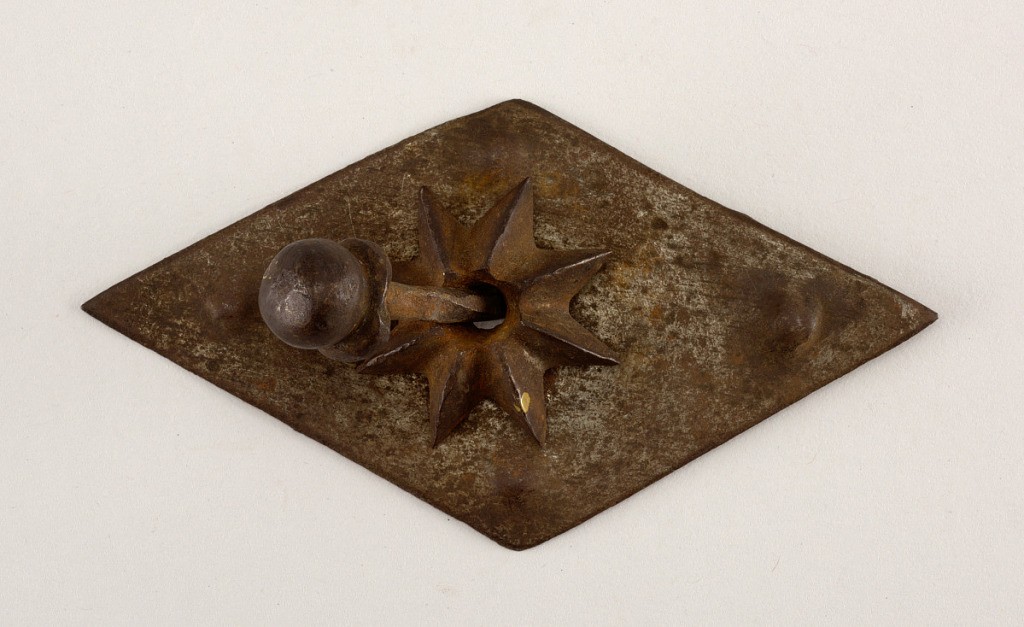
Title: Decorative door boss and nail
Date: ca. 1550–1700
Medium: Steel-plated iron
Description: Rhomboid mount with repoussé boss in each corner. Surrounding center hole, a faceted 8-pointed star. A round nail head with a square shank.